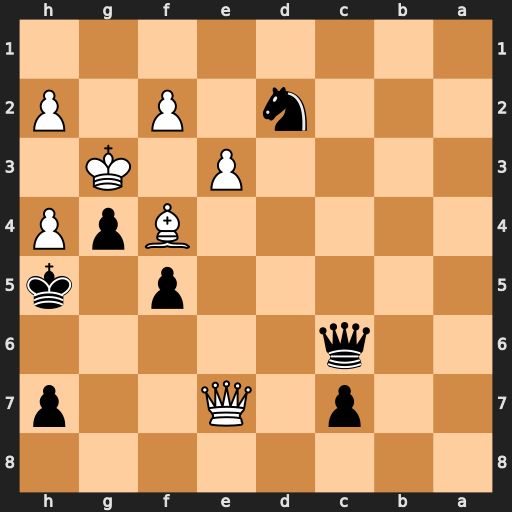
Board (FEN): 8/2p1Q2p/2q5/5p1k/5BpP/4P1K1/3n1P1P/8
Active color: b
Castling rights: -
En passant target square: -
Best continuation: Qf3#